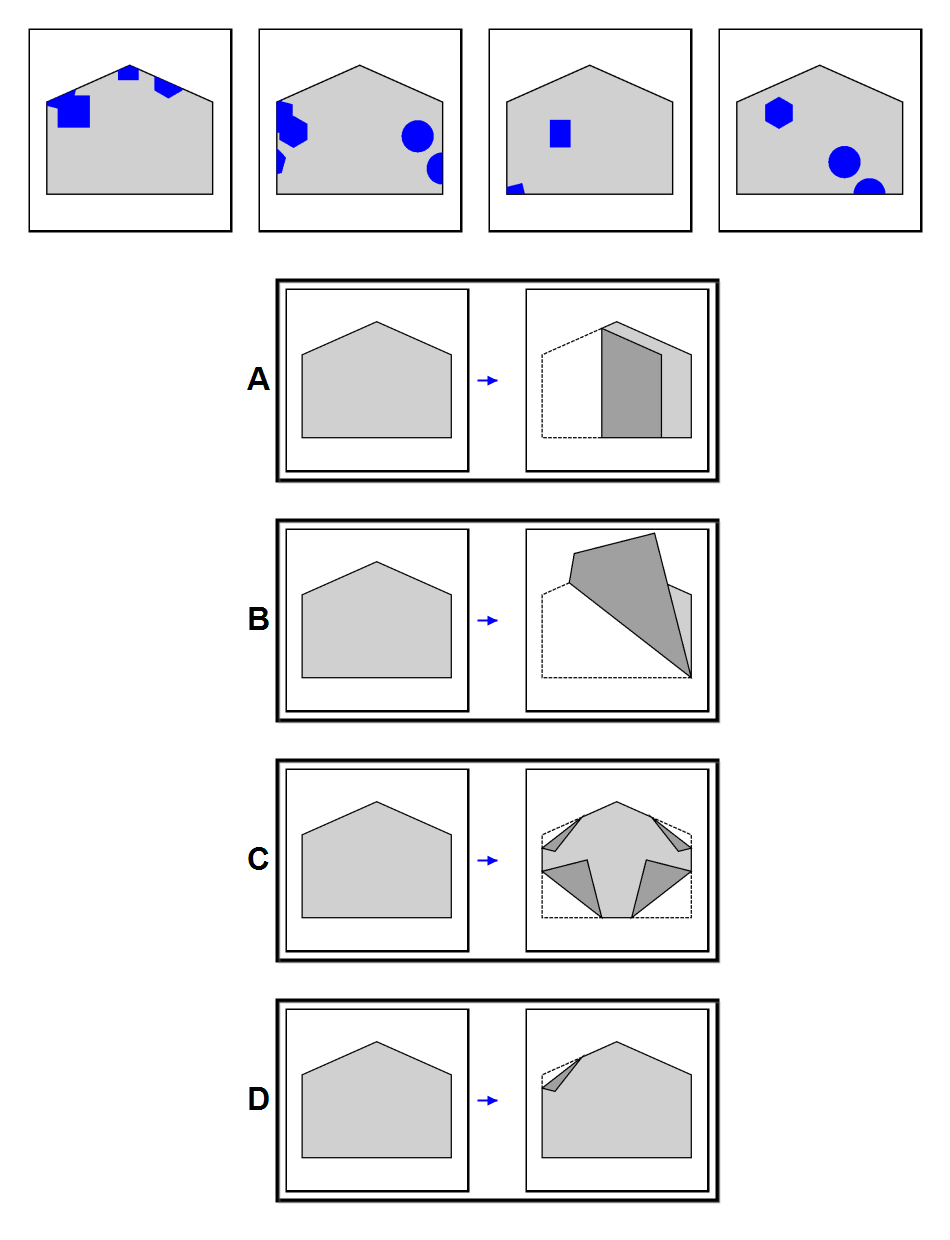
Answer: C